Question:
I would like to generate the 'hierarchy id' values which is denoted in red. The value is the lowest level of id in the hierarchy. The highest level of hierarchy is 'ALL Service Groups' and the lowest level is 'LL800_GB05'. They are related with Parent ID and ID. The attached image is only a sample set.
Update-- I have formed a relationship and lineage. Now i know the highest member of Hierarchy.I want to associate the lowest childID for each row in a new column. I tired doing an inner join on Parentid and ID but didnot workout completely. I tried a crossjoin but didnot workout. Below is the data for insertion
'''
CREATE TABLE CO1 (
PARENTID INT,
ID INT,
CID VARCHAR(38) ,
Depth INT,
Lineage VARCHAR(28)
);
INSERT INTO CO1 VALUES (1105,48039,'All Service Groups',0,'/');
INSERT INTO CO1 VALUES (48039,48100,'Ovhd Service Groups',1,'/48039/');
INSERT INTO CO1 VALUES (48039,133686,'Network Services',1,'/48039/');
INSERT INTO CO1 VALUES (48039,133689,'Shared Services',1,'/48039/');
INSERT INTO CO1 VALUES (48039,133692,'SW Security K-12 Monitoring',1,'/48039/');
INSERT INTO CO1 VALUES (48039,133695,'Print Services Group',1,'/48039/');
INSERT INTO CO1 VALUES (48039,138170,'Miscellaneous Service Groups',1,'/48039/');
INSERT INTO CO1 VALUES (48039,48109,'Total Shared Services Security',1,'/48039/');
INSERT INTO CO1 VALUES (48100,140656,'K909_GB00',2,'/48039/48100/');
INSERT INTO CO1 VALUES (48100,140631,'K909_GG00',2,'/48039/48100/');
INSERT INTO CO1 VALUES (48100,140634,'K909_GA02',2,'/48039/48100/');
INSERT INTO CO1 VALUES (48100,48045,'G0000002',2,'/48039/48100/');
INSERT INTO CO1 VALUES (48109,48089,'GH010001',2,'/48039/48109/');
INSERT INTO CO1 VALUES (48109,48090,'GH010002',2,'/48039/48109/');
INSERT INTO CO1 VALUES (48109,48091,'GH010003',2,'/48039/48109/');
INSERT INTO CO1 VALUES (48109,48092,'GH010004',2,'/48039/48109/');
INSERT INTO CO1 VALUES (48109,48093,'GH010005',2,'/48039/48109/');
INSERT INTO CO1 VALUES (48109,48094,'GH010006',2,'/48039/48109/');
INSERT INTO CO1 VALUES (133686,133647,'Network Voice Services',2,'/<PHONE>/');
INSERT INTO CO1 VALUES (133686,48106,'Network Data Services',2,'/<PHONE>/');
INSERT INTO CO1 VALUES (133689,133634,'Server Hosting Services',2,'/<PHONE>/');
INSERT INTO CO1 VALUES (133689,48105,'Mainframe Services',2,'/<PHONE>/');
INSERT INTO CO1 VALUES (133689,133640,'Desktop Support & Application Services',2,'/<PHONE>/');
INSERT INTO CO1 VALUES (133692,133682,'K12 Monitoring',2,'/<PHONE>/');
INSERT INTO CO1 VALUES (133695,48108,'Total Print Services',2,'/<PHONE>/');
INSERT INTO CO1 VALUES (133695,140641,'K909_GZ00',2,'/<PHONE>/');
INSERT INTO CO1 VALUES (138170,138165,'Help Desk',2,'/<PHONE>/');
INSERT INTO CO1 VALUES (138170,138166,'DS',2,'/<PHONE>/');
INSERT INTO CO1 VALUES (138170,138167,'SCS',2,'/<PHONE>/');
INSERT INTO CO1 VALUES (138170,138168,'IT Plan and Admin',2,'/<PHONE>/');
INSERT INTO CO1 VALUES (138170,138162,'K909XGA01',2,'/<PHONE>/');
INSERT INTO CO1 VALUES (138170,138163,'Surplus',2,'/<PHONE>/');
INSERT INTO CO1 VALUES (133682,133681,'K909_GM00',3,'/<PHONE>/133682/');
INSERT INTO CO1 VALUES (133682,133683,'K909_GM01',3,'/<PHONE>/133682/');
INSERT INTO CO1 VALUES (133682,133684,'K909XGM01',3,'/<PHONE>/133682/');
INSERT INTO CO1 VALUES (133647,133657,'Telecom Project Management',3,'/<PHONE>/133647/');
INSERT INTO CO1 VALUES (133647,133660,'Telecom Wiring',3,'/<PHONE>/133647/');
INSERT INTO CO1 VALUES (133647,133663,'Shared CENTREX',3,'/<PHONE>/133647/');
INSERT INTO CO1 VALUES (133647,133649,'Total VoiP',3,'/<PHONE>/133647/');
INSERT INTO CO1 VALUES (133647,133651,'Local Services Telco',3,'/<PHONE>/133647/');
INSERT INTO CO1 VALUES (133647,133654,'Long Distance Telco',3,'/<PHONE>/133647/');
INSERT INTO CO1 VALUES (133634,48076,'K909_GG40',3,'/<PHONE>/133634/');
INSERT INTO CO1 VALUES (133634,48077,'K909_GG41',3,'/<PHONE>/133634/');
INSERT INTO CO1 VALUES (133634,48078,'K909_GG42',3,'/<PHONE>/133634/');
INSERT INTO CO1 VALUES (133634,48079,'K909_GG43',3,'/<PHONE>/133634/');
INSERT INTO CO1 VALUES (133634,48080,'K909_GG44',3,'/<PHONE>/133634/');
INSERT INTO CO1 VALUES (133634,48081,'K909_GG45',3,'/<PHONE>/133634/');
INSERT INTO CO1 VALUES (133634,48082,'K909_GG46',3,'/<PHONE>/133634/');
INSERT INTO CO1 VALUES (133634,48083,'K909_GG47',3,'/<PHONE>/133634/');
INSERT INTO CO1 VALUES (133634,133638,'K909_GG48',3,'/<PHONE>/133634/');
INSERT INTO CO1 VALUES (133634,133679,'K909_GG49',3,'/<PHONE>/133634/');
INSERT INTO CO1 VALUES (133634,133680,'K909_GG07',3,'/<PHONE>/133634/');
INSERT INTO CO1 VALUES (133634,138164,'K909_GG04',3,'/<PHONE>/133634/');
INSERT INTO CO1 VALUES (133640,133642,'Application Services',3,'/<PHONE>/133640/');
INSERT INTO CO1 VALUES (133640,133644,'Total Desktop Support',3,'/<PHONE>/133640/');
INSERT INTO CO1 VALUES (48105,48067,'K909_GG11',3,'/<PHONE>/48105/');
INSERT INTO CO1 VALUES (48105,48068,'K909_GG12',3,'/<PHONE>/48105/');
INSERT INTO CO1 VALUES (48105,48069,'K909_GG13',3,'/<PHONE>/48105/');
INSERT INTO CO1 VALUES (48105,48070,'K909_GG14',3,'/<PHONE>/48105/');
INSERT INTO CO1 VALUES (48105,48071,'K909_GG10',3,'/<PHONE>/48105/');
INSERT INTO CO1 VALUES (48106,133667,'Total DTO Internet',3,'/<PHONE>/48106/');
INSERT INTO CO1 VALUES (48106,133670,'MetroNet',3,'/<PHONE>/48106/');
INSERT INTO CO1 VALUES (48106,133673,'Router Management',3,'/<PHONE>/48106/');
INSERT INTO CO1 VALUES (48106,133676,'Firll / VN Management',3,'/<PHONE>/48106/');
INSERT INTO CO1 VALUES (48106,48103,'Total WAN',3,'/<PHONE>/48106/');
INSERT INTO CO1 VALUES (48108,48095,'K909_GK00',3,'/<PHONE>/48108/');
INSERT INTO CO1 VALUES (48103,48066,'K909_GD05',4,'/<PHONE>/48106/48103/');
INSERT INTO CO1 VALUES (133642,48074,'K909_GG30',4,'/<PHONE>/1<PHONE>/');
INSERT INTO CO1 VALUES (133644,133678,'K909_GG21',4,'/<PHONE>/1<PHONE>/');
INSERT INTO CO1 VALUES (133644,48072,'K909_GG20',4,'/<PHONE>/1<PHONE>/');
INSERT INTO CO1 VALUES (133649,48053,'K909_GB05',4,'/<PHONE>/1<PHONE>/');
INSERT INTO CO1 VALUES (133651,48054,'K909_GB06',4,'/<PHONE>/1<PHONE>/');
INSERT INTO CO1 VALUES (133654,48055,'K909_GB07',4,'/<PHONE>/1<PHONE>/');
INSERT INTO CO1 VALUES (133657,48049,'K909_GB01',4,'/<PHONE>/1<PHONE>/');
INSERT INTO CO1 VALUES (133657,133656,'K909_GB08',4,'/<PHONE>/1<PHONE>/');
INSERT INTO CO1 VALUES (133660,133659,'K909_GB09',4,'/<PHONE>/1<PHONE>/');
INSERT INTO CO1 VALUES (133660,48050,'K909_GB02',4,'/<PHONE>/1<PHONE>/');
INSERT INTO CO1 VALUES (133663,48051,'K909_GB03',4,'/<PHONE>/1<PHONE>/');
INSERT INTO CO1 VALUES (133663,48052,'K909_GB10',4,'/<PHONE>/1<PHONE>/');
INSERT INTO CO1 VALUES (133667,48056,'K909_GD01',4,'/<PHONE>/<PHONE>/');
INSERT INTO CO1 VALUES (133667,48057,'K909_GD07',4,'/<PHONE>/<PHONE>/');
INSERT INTO CO1 VALUES (133670,48058,'K909_GD02',4,'/<PHONE>/<PHONE>/');
INSERT INTO CO1 VALUES (133673,48060,'K909_GD03',4,'/<PHONE>/<PHONE>/');
INSERT INTO CO1 VALUES (133676,48061,'K909_GD04',4,'/<PHONE>/<PHONE>/');
INSERT INTO CO1 VALUES (133676,48062,'K909_GD06',4,'/<PHONE>/<PHONE>/');
'''
and SQL statements i tried are below
'''
SELECT A.[PARENTID]
,A.[ID]
,A.[CID]
,A.[Depth]
,A.[Lineage],B.ID as HierID
FROM [dbo].[CO1new] A
inner join [dbo].[CO1new] as B on (A.ID =B.PARENTID)
where A.PARENTID in ( 1105,133686,133647,133657,133660,133663,133649,133651,133654)
order by 5
'''
Any inputs please
Thanks
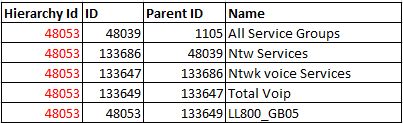
Answer: As per your request. Here is the code to build the full hierarchy.
This results were constructed from the 85 rows of hierarchy that you supplied in your question.
I still don't know what you mean by Lowest Level. There are many lowest levels. I added a field IsParent which indicates whether or not a point is a parent/roll-up... Zero indicates a leaf or bottom node.
'''
;With cteOH (id,ParentID,Lvl,CID,SortSeq)
as (
Select id,ParentID,Lvl=1,CID,SortSeq = cast(concat(id,'>') as varchar(500)) from CO1 where ParentID=1105
Union All
Select h.id,h.ParentID,cteOH.Lvl+1,h.CID ,SortSeq = cast(concat(cteOH.SortSeq,h.id)+'>' as varchar(500)) FROM CO1 h INNER JOIN cteOH ON h.ParentID = cteOH.id
),
cteR1 as (Select id,SortSeq,r1=Row_Number() over (Order by SortSeq) From cteOH),
cteR2 as (Select A.id,r2 = max(B.r1) From cteOH A Join cteR1 B on (B.SortSeq Like A.SortSeq+'%') Group By A.id)
Select B.R1
,C.R2
,A.Lvl
,A.ID
,A.ParentID
,A.CID
,IsParent = iif(R1<>R2,1,0)
Into dbo.CO1_Hier -- << Storing Results of Hier For Ease of Use
From cteOH A
Join cteR1 B on (A.ID=B.ID)
Join cteR2 C on (A.ID=C.ID)
'''
Results of Hierarchy Build
'''
R1 R2 Lvl ID ParentID CID IsParent
-------------------- -------------------- ----------- ----------- ----------- -------------------------------------- -----------
1 85 1 48039 1105 All Service Groups 1
2 31 2 133686 48039 Network Services 1
3 18 3 133647 133686 Network Voice Services 1
4 5 4 133649 133647 Total VoiP 1
5 5 5 48053 133649 K909_GB05 0
6 7 4 133651 133647 Local Services Telco 1
7 7 5 48054 133651 K909_GB06 0
8 9 4 133654 133647 Long Distance Telco 1
9 9 5 48055 133654 K909_GB07 0
10 12 4 133657 133647 Telecom Project Management 1
11 11 5 133656 133657 K909_GB08 0
12 12 5 48049 133657 K909_GB01 0
13 15 4 133660 133647 Telecom Wiring 1
14 14 5 133659 133660 K909_GB09 0
15 15 5 48050 133660 K909_GB02 0
16 18 4 133663 133647 Shared CENTREX 1
17 17 5 48051 133663 K909_GB03 0
18 18 5 48052 133663 K909_GB10 0
19 31 3 48106 133686 Network Data Services 1
20 22 4 133667 48106 Total DTO Internet 1
21 21 5 48056 133667 K909_GD01 0
22 22 5 48057 133667 K909_GD07 0
23 24 4 133670 48106 MetroNet 1
24 24 5 48058 133670 K909_GD02 0
25 26 4 133673 48106 Router Management 1
26 26 5 48060 133673 K909_GD03 0
27 29 4 133676 48106 Firll / VN Management 1
28 28 5 48061 133676 K909_GD04 0
29 29 5 48062 133676 K909_GD06 0
30 31 4 48103 48106 Total WAN 1
31 31 5 48066 48103 K909_GD05 0
32 57 2 133689 48039 Shared Services 1
33 45 3 133634 133689 Server Hosting Services 1
34 34 4 133638 133634 K909_GG48 0
35 35 4 133679 133634 K909_GG49 0
36 36 4 133680 133634 K909_GG07 0
37 37 4 138164 133634 K909_GG04 0
38 38 4 48076 133634 K909_GG40 0
39 39 4 48077 133634 K909_GG41 0
40 40 4 48078 133634 K909_GG42 0
41 41 4 48079 133634 K909_GG43 0
42 42 4 48080 133634 K909_GG44 0
43 43 4 48081 133634 K909_GG45 0
44 44 4 48082 133634 K909_GG46 0
45 45 4 48083 133634 K909_GG47 0
46 51 3 133640 133689 Desktop Support & Application Services 1
47 48 4 133642 133640 Application Services 1
48 48 5 48074 133642 K909_GG30 0
49 51 4 133644 133640 Total Desktop Support 1
50 50 5 133678 133644 K909_GG21 0
51 51 5 48072 133644 K909_GG20 0
52 57 3 48105 133689 Mainframe Services 1
53 53 4 48067 48105 K909_GG11 0
54 54 4 48068 48105 K909_GG12 0
55 55 4 48069 48105 K909_GG13 0
56 56 4 48070 48105 K909_GG14 0
57 57 4 48071 48105 K909_GG10 0
58 62 2 133692 48039 SW Security K-12 Monitoring 1
59 62 3 133682 133692 K12 Monitoring 1
60 60 4 133681 133682 K909_GM00 0
61 61 4 133683 133682 K909_GM01 0
62 62 4 133684 133682 K909XGM01 0
63 66 2 133695 48039 Print Services Group 1
64 64 3 140641 133695 K909_GZ00 0
65 66 3 48108 133695 Total Print Services 1
66 66 4 48095 48108 K909_GK00 0
67 73 2 138170 48039 Miscellaneous Service Groups 1
68 68 3 138162 138170 K909XGA01 0
69 69 3 138163 138170 Surplus 0
70 70 3 138165 138170 Help Desk 0
71 71 3 138166 138170 DS 0
72 72 3 138167 138170 SCS 0
73 73 3 138168 138170 IT Plan and Admin 0
74 78 2 48100 48039 Ovhd Service Groups 1
75 75 3 140631 48100 K909_GG00 0
76 76 3 140634 48100 K909_GA02 0
77 77 3 140656 48100 K909_GB00 0
78 78 3 48045 48100 G0000002 0
79 85 2 48109 48039 Total Shared Services Security 1
80 80 3 48089 48109 GH010001 0
81 81 3 48090 48109 GH010002 0
82 82 3 48091 48109 GH010003 0
83 83 3 48092 48109 GH010004 0
84 84 3 48093 48109 GH010005 0
85 85 3 48094 48109 GH010006 0
(85 row(s) affected)][1]][1]
'''
> Now, this is the cool part!
**
I created some random data at the NON-PARENT or leaf level in table Co1_Trans
The following query illustrates how to roll the data up via the range keys
'''
Select H.R1
,H.R2
,H.Lvl
,H.ID
,H.ParentID
,H.CID
,H.IsParent
,NestedDesc = space((H.Lvl-1)*2)+H.CID
,Records = count(*)
,MinVal = min(SomeValue)
,MaxVal = max(SomeValue)
,AvgVal = Avg(SomeValue)
,SomeValue = sum(SomeValue)
,SomeOtherValue = sum(SomeOtherValue)
From dbo.CO1_Hier H
Join (Select _R1=B.R1,A.* From [dbo].[CO1_Trans] A Join dbo.CO1_Hier B on (A.ID=B.ID)) B
on (B._R1 between H.R1 and H.R2)
Group By H.R1
,H.R2
,H.Lvl
,H.ID
,H.ParentID
,H.CID
,H.IsParent
Order By H.R1
'''
The results are displayed here
<URL>
Now, let's say that you only wanted to show Levels 1 and 2. Let's use the same query as before, but add a where clause ..
'''
...
,SomeOtherValue = sum(SomeOtherValue)
From dbo.CO1_Hier H
Join (Select _R1=B.R1,A.* From [dbo].[CO1_Trans] A Join dbo.CO1_Hier B on (A.ID=B.ID)) B on (B._R1 between H.R1 and H.R2)
Where H.Lvl<3
Group By H.R1
,H.R2
,H.Lvl
...
'''
<URL>